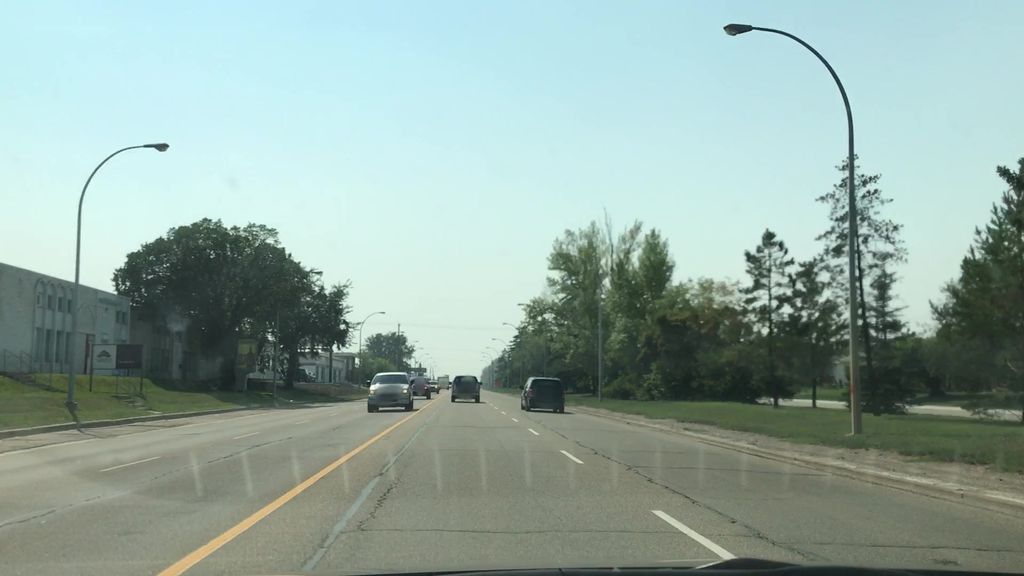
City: edmonton